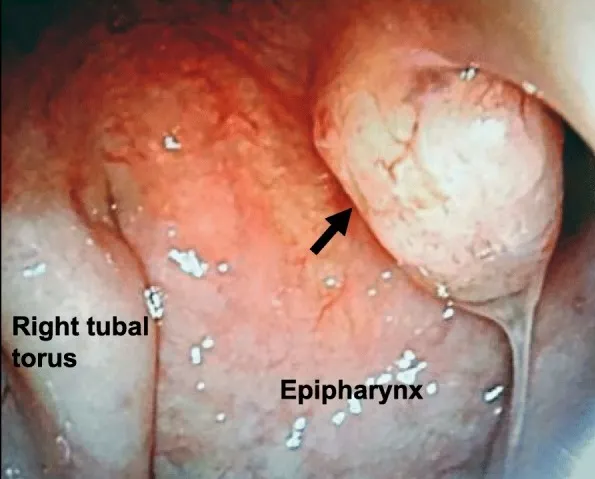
Local findings on electron spectroscopy (right channel view). The tumor is indicated by the black arrow.
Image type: endoscopy (gi_endoscopy)